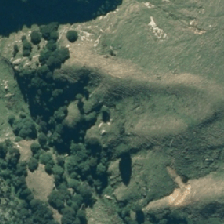
Land cover: broadleaved_indigenous_hardwood